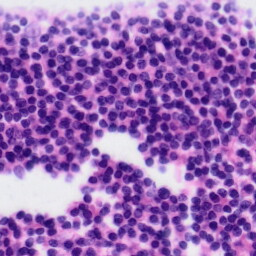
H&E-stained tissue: Tonsil